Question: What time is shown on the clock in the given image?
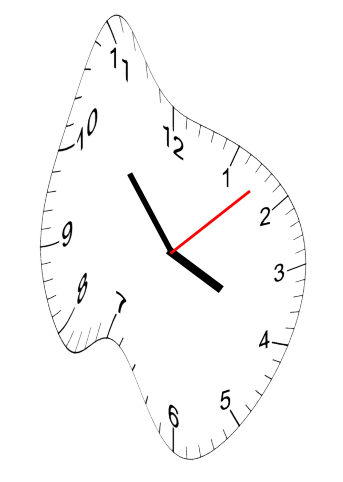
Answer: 03:53:08